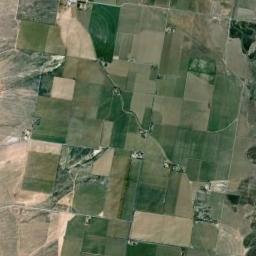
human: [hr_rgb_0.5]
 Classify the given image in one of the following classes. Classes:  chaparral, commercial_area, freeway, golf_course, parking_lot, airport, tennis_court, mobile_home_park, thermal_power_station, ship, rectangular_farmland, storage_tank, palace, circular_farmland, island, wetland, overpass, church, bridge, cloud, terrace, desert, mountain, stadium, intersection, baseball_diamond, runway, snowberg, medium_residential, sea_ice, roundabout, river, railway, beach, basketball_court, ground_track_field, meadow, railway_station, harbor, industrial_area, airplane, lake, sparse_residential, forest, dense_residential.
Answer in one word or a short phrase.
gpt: rectangular_farmland